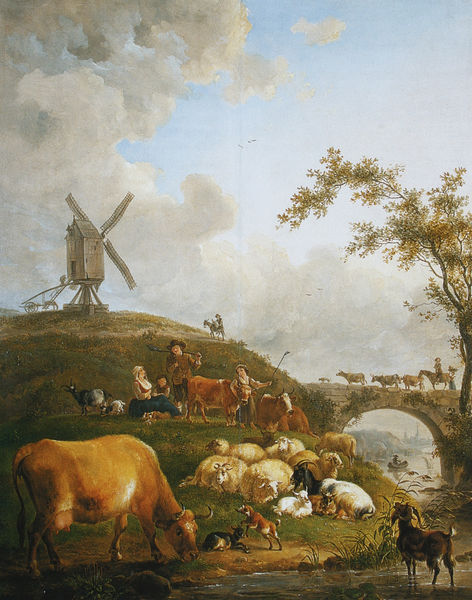
Titel: Landschaft mit Herde und Windmühle
Künstler: Jean-Baptiste de Roy
Standort: Mainz
Institution: Landesmuseum
Schlagwörter: baum, blau, blätter, dunkel, gemälde, himmel, mann, schatten, wasser, weiß, wolken, bäume, fluss, grün, landschaft, menschen, ocker, see, stadt, ufer, braun, frau, hell, hintergrund, holz, hut, licht, männer, schwarz, gras, hund, hunde, tier, tiere, wiese, wolke, naive malerei, mensch, stein, holland, horn, niederlande, bach, hügel, kühe, mühle, natur, vieh, weide, wind, windmühle, brücke, busch, gewässer, windrad, familie, kind, wald, bauern, boot, esel, kinder, pferd, stock, bogen, stab, hang, herde, kuh, rind, idylle, pause, rad, wagen, junge, bauer, rinder, schaf, steinbrücke, ländlich, euter, hörner, mehl, bock, schafe, ochse, ochsen, stier, hirte, hirten, hirtin, hüten, ziege, kalb, ziegen, hirt, kiner, schäger, hebst, bäerin, m